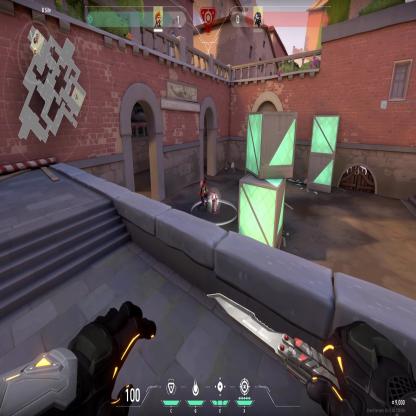
Label: planted spike ; enemy